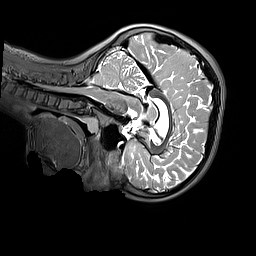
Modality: T2w
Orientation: sagittal
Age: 9
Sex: female
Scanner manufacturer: siemens
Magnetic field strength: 3 T
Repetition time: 3.2 s
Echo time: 0.408 s